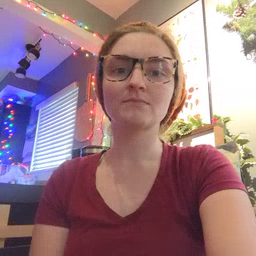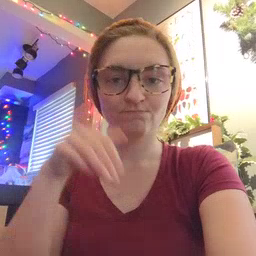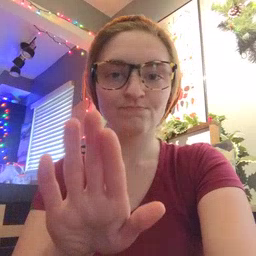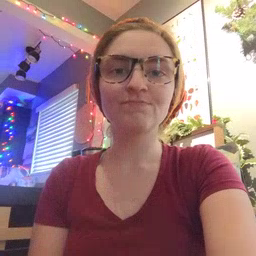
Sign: into